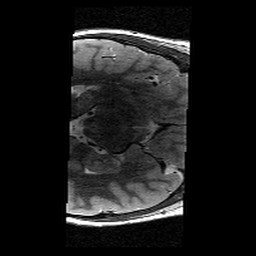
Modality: T2w
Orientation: axial
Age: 10
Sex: male
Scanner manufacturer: siemens
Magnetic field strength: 3 T
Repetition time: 9.23 s
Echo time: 0.067 s